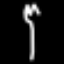
Label: fork